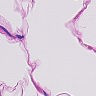
Metastatic tissue present: no